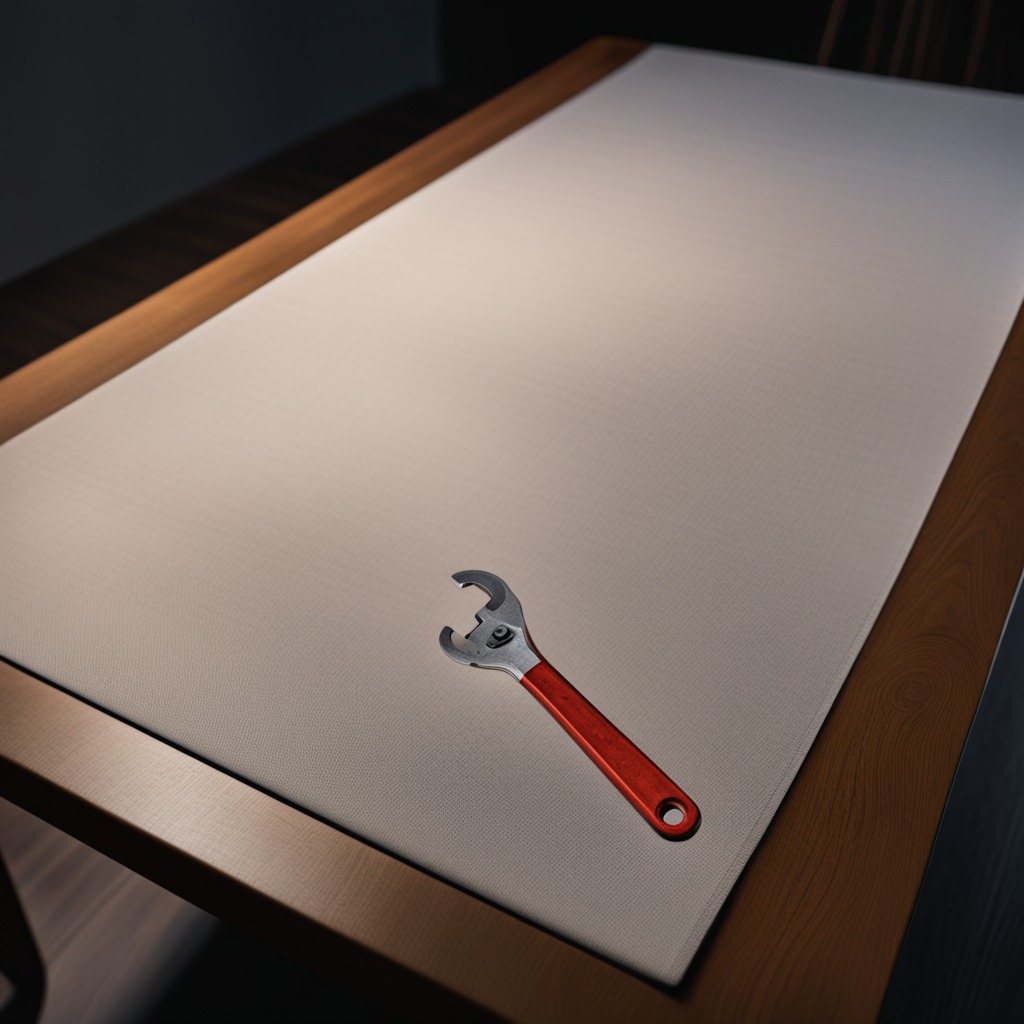
An wrench lies on a clean wooden table inside a workshop at night dim ambient light soft shadows worn but beneath the cloth.